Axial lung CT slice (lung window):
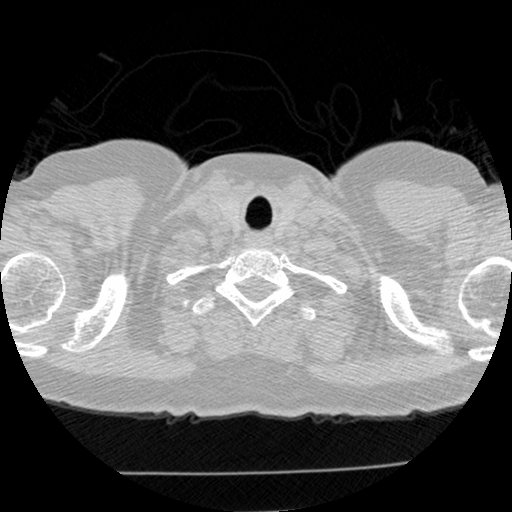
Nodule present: no